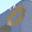
Label: 0